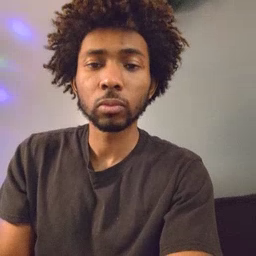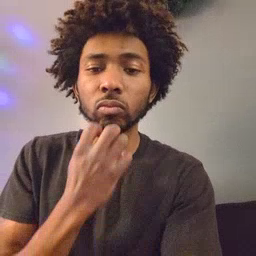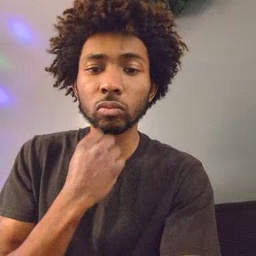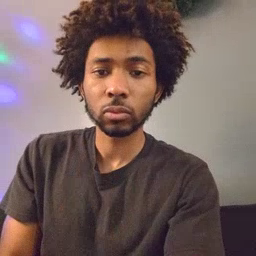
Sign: underwear